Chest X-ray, PA view. Patient: 28 years old, sex F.
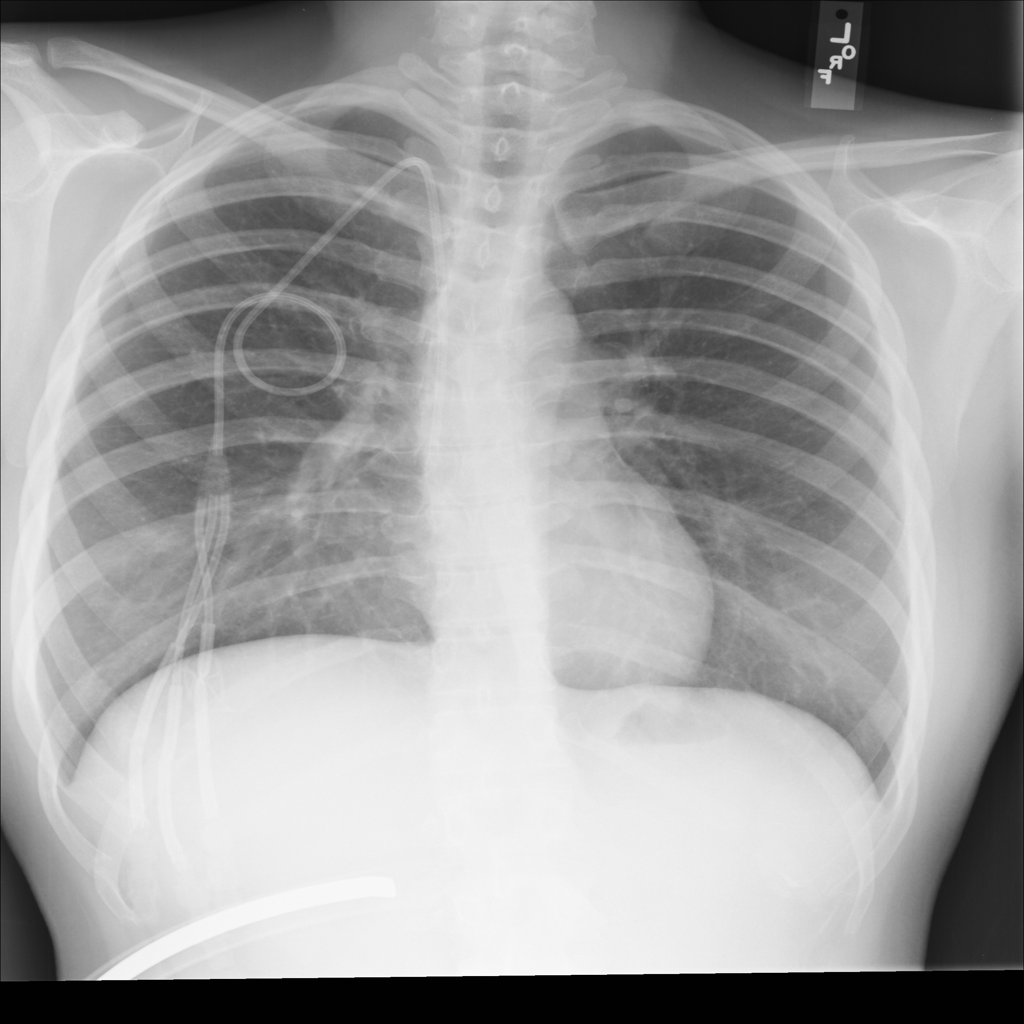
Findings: No Finding